Question: Well , when ever I am trying to run my application as administrator I am getting the following
error, and whether to allow or not.
If I am running the app directly and not as an administrator then this seems to work. Is there Some thing I need to do to get rid of the UAC , no I dont want user to manually change the UAC settings.
Do I need to tweak registry settings only for my programe or any certificate I need to sign with.

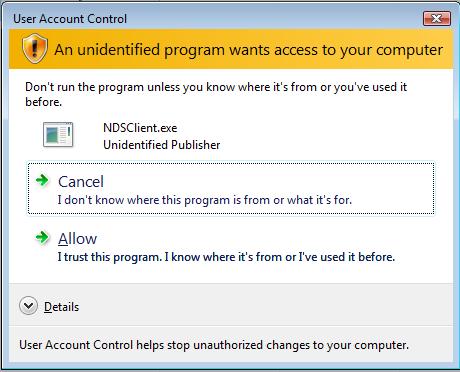
Answer: In general, you can't disable UAC. The goal of UAC is to provide a defense in depth against malware. It would be counterproductive if an Tojan could just disable UAC.
What you do is accept that UAC exists, and roll with it. You shouldn't usually run as Administrator, so it's perfectly fine to get a UAC dialog when you do. For instance, Auto Start can be handled as a per-user setting, which means you don't need to be an admin to change that.